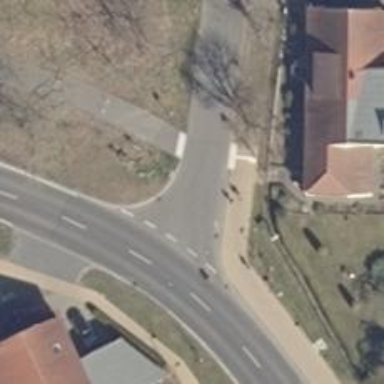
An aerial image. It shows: Road with "give way" sign.